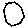
Label: hexagon